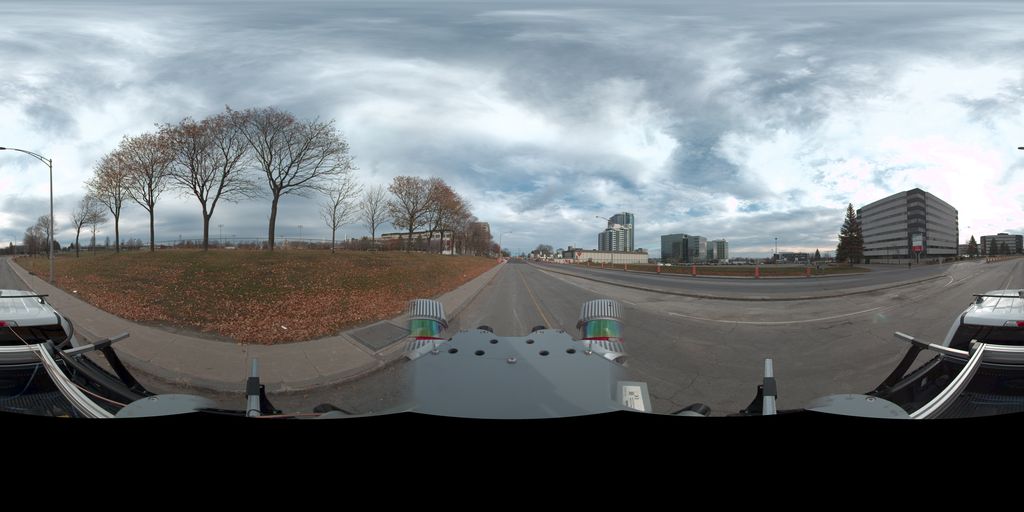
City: quebec_city